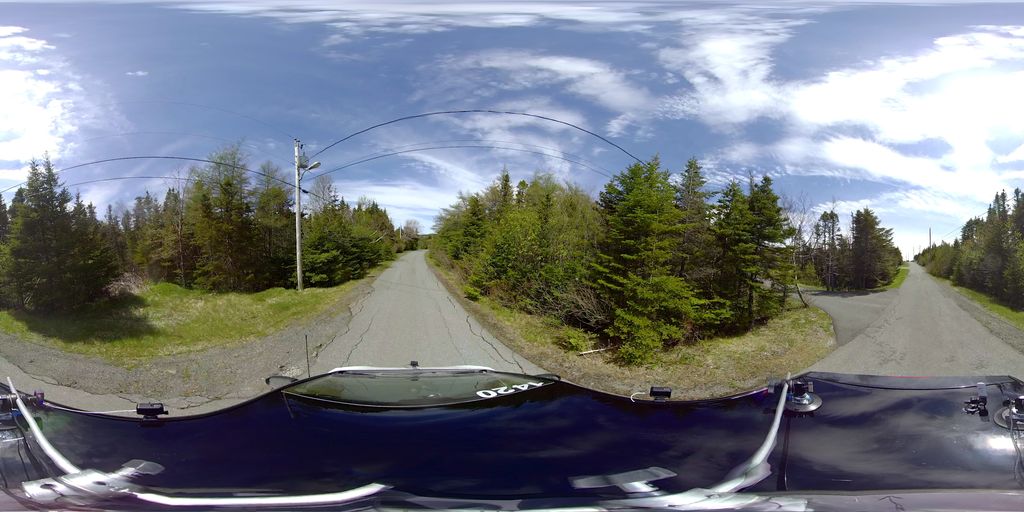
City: st_johns